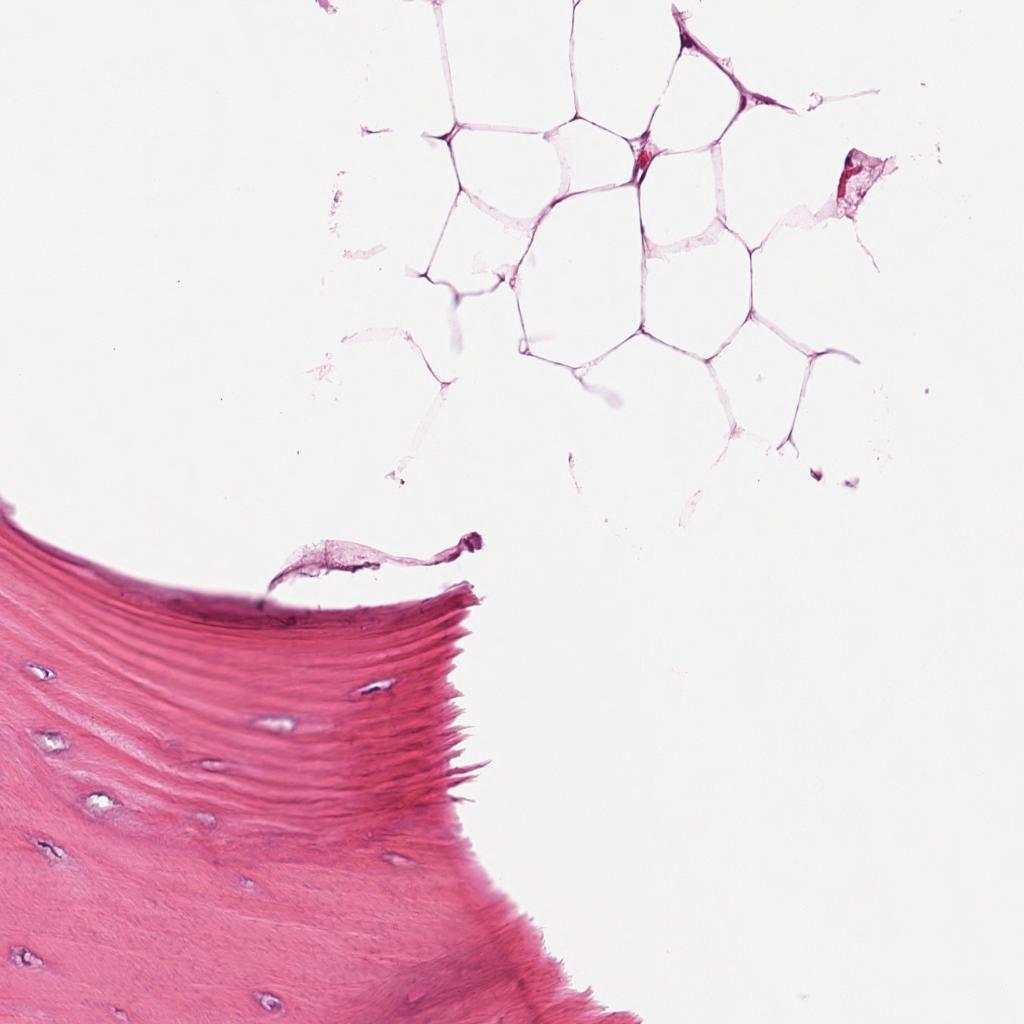
Label: Non-Tumor